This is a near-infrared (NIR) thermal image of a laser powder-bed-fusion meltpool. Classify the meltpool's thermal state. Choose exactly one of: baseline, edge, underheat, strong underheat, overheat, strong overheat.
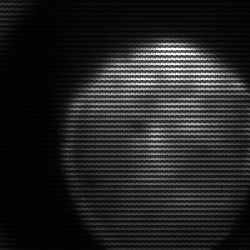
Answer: edge